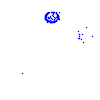
Particle: proton